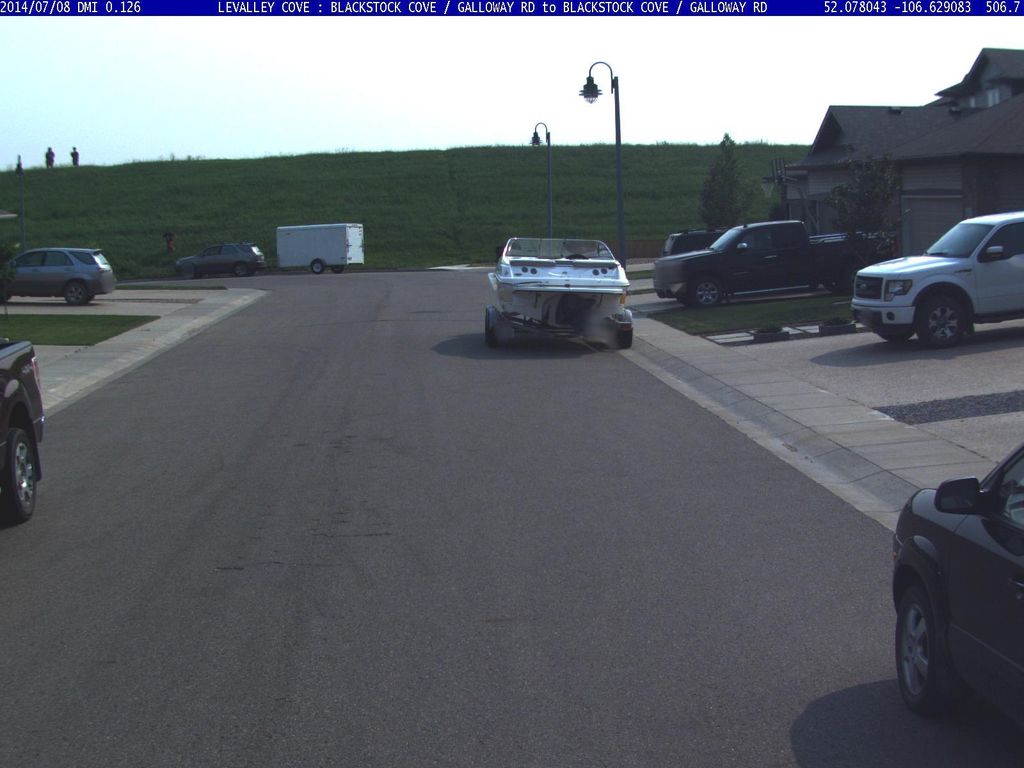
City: saskatoon